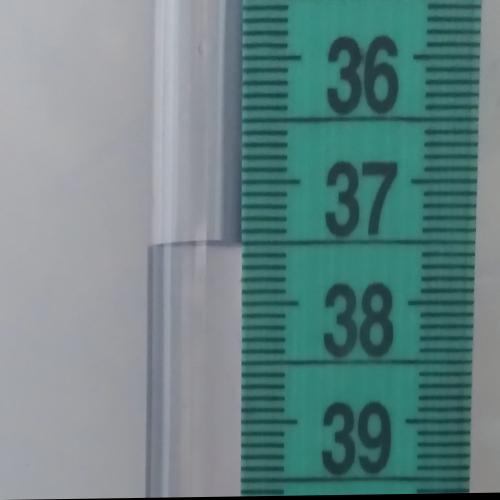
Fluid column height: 37.5 cm